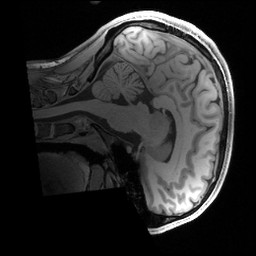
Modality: T1w
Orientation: sagittal
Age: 24
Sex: male
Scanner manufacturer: siemens
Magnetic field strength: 3 T
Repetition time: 2.4 s
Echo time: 0.00224 s